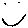
Label: smiley face